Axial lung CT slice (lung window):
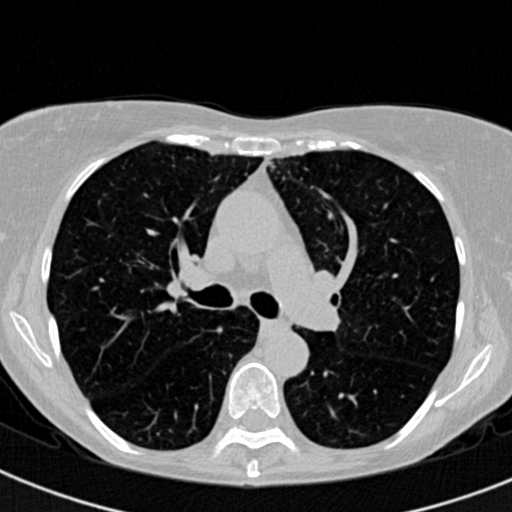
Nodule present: no